Question: According to the Slack API, if you provide a valid link to an image_url, that image will be displayed. I've tried this with the message builder <URL> but no image is ever displayed. I also tried this using cURL, and once again the image doesn't display. Any idea how to get the image to display? This is for use in creating a bot to send notifications through an incoming webhook. Thanks!
Image of JSON and corresponding message preview:

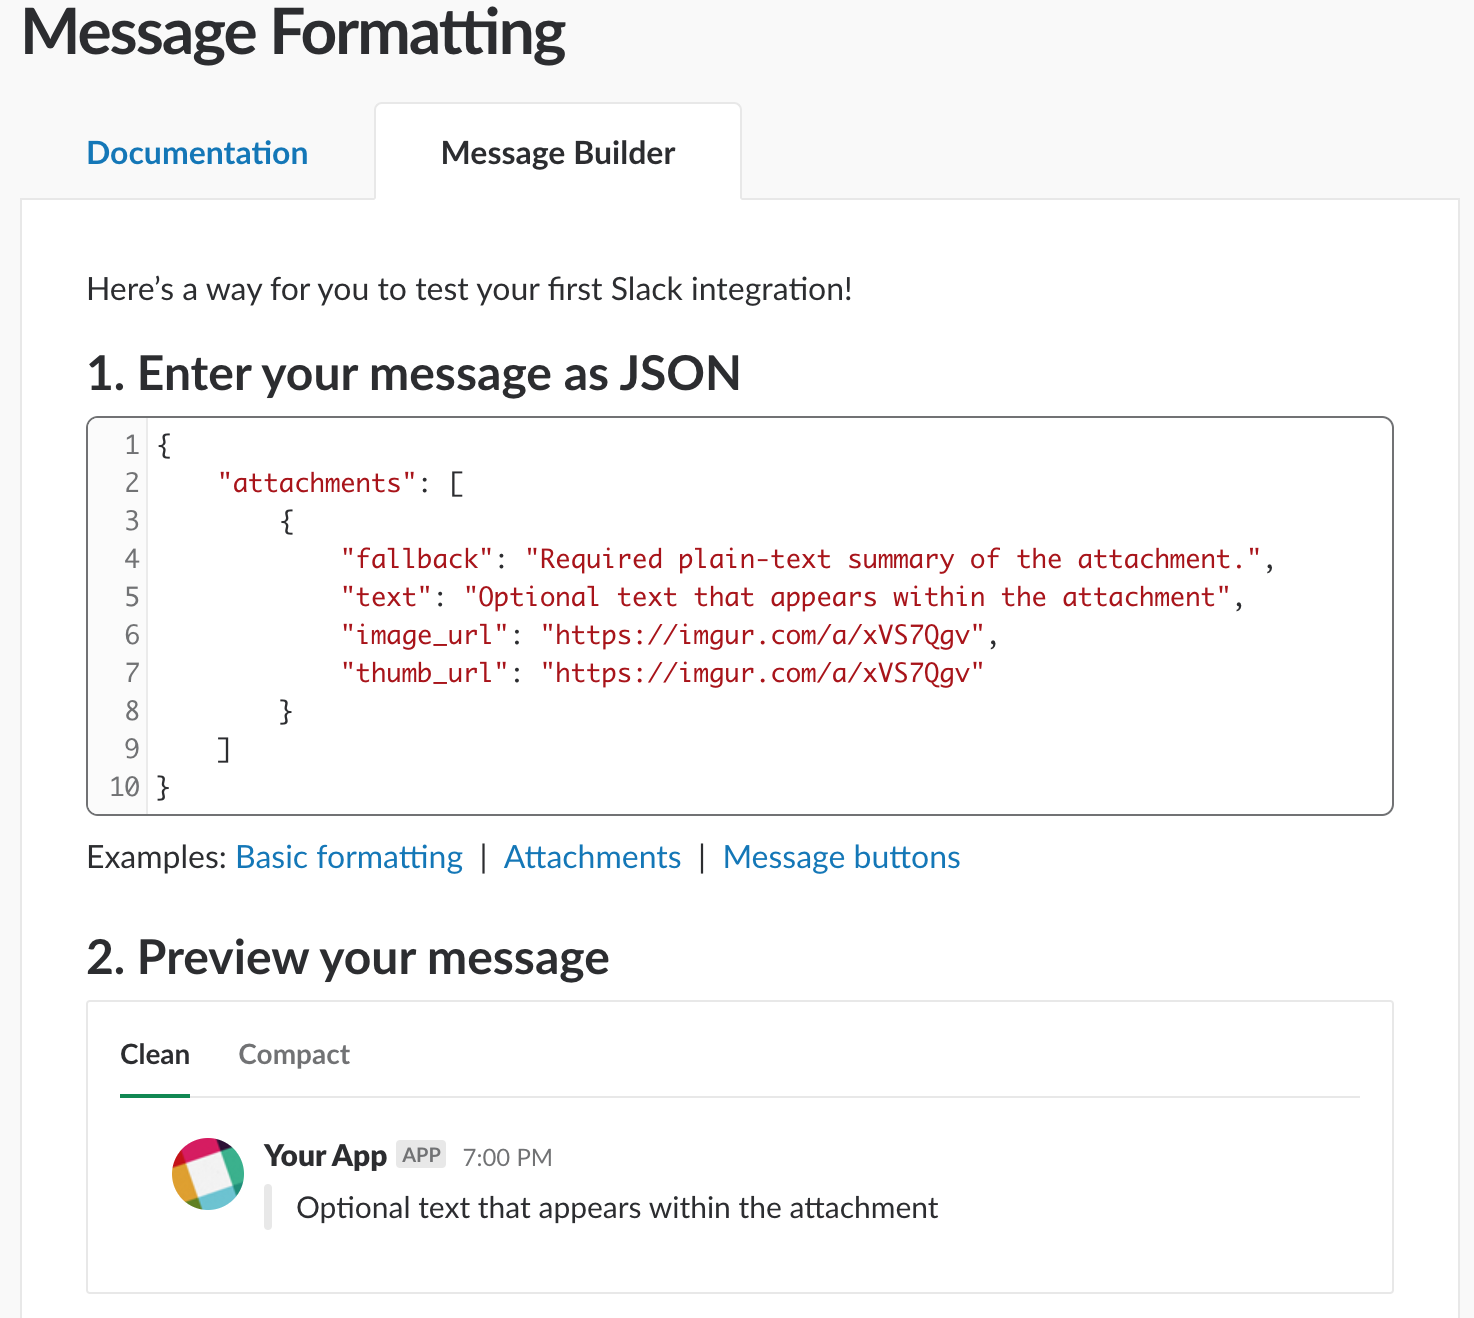
Answer: They seam to be two problems with your example.
1. You can not use both image and thumb together in the same attachment. If you want to use both in your message, just create another attachment.
2. When using imgur you need to use the direct image link, not the imgur page link.
Here is a working <URL>.